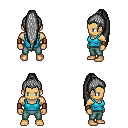
a pixel art fantasy rpg character, male body template, human, tanned skin, teal pirate shirt, teal pants, gray extra-long topknot hairstyle, leather bracers, four views (front, back, left, right), 2x2 character sprite sheet, small pixel art, hard edges, no anti-aliasing